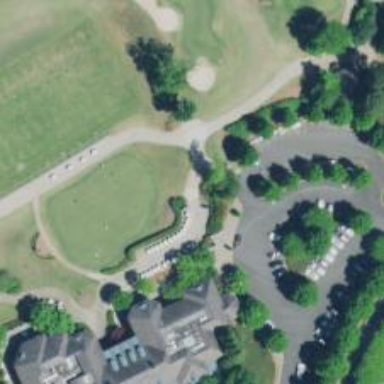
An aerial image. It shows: Service road designated as golf cart path.